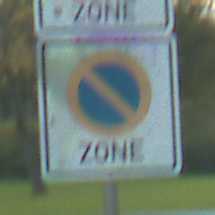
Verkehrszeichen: BeginnEingeschraenktesHalteverbotZone
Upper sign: BeginnZone30
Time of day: MorningAfternoon
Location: Outdoor (Urban)
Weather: PartlyCloudy
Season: NotSpecified
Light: Natural